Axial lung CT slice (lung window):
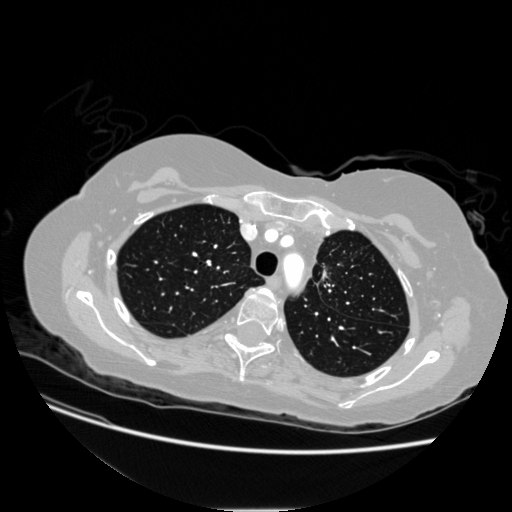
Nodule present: no